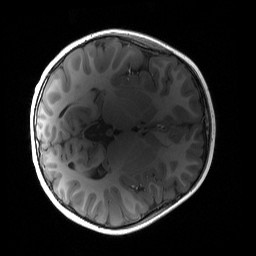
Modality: T1w
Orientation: axial
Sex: female
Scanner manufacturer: siemens
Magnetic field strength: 3 T
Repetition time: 1.9 s
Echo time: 0.00243 s